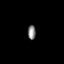
Tissue: lung
Cell type: Others
Senescence score: 0.6588
Nuclear area (px): 111
Mean DAPI intensity: 136.108